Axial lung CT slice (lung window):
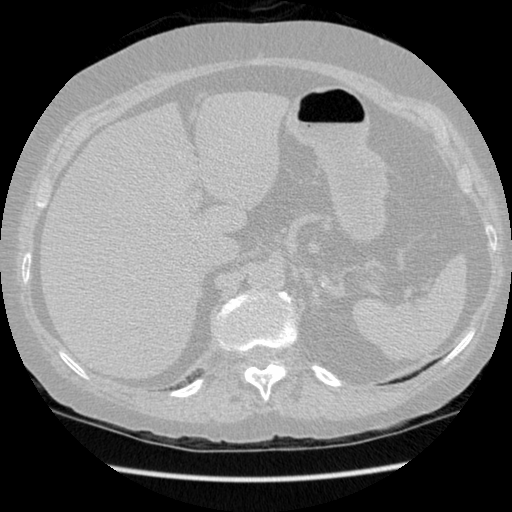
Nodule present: no